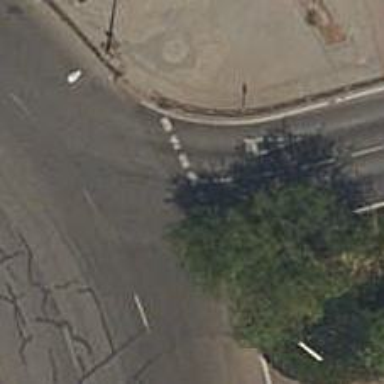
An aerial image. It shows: Road with "give way" sign.